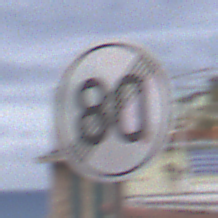
Verkehrszeichen: EndeGeschwindigkeit80
Umgebung: Outdoor, Urban
Tageszeit: Midday
Wetter: Overcast
Licht: Natural
Jahreszeit: NotSpecified
Kontrast: LowContrast